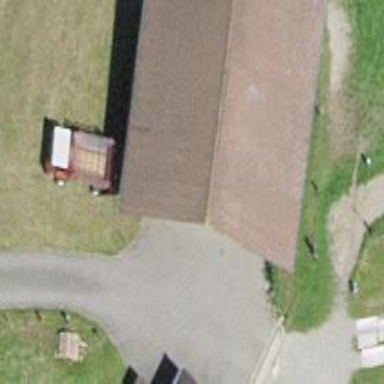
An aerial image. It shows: Shed building.